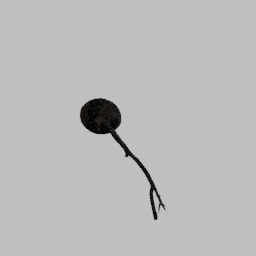
Label: nature